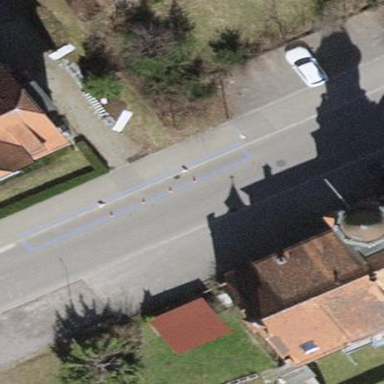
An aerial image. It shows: Parking lane with asphalt surface.